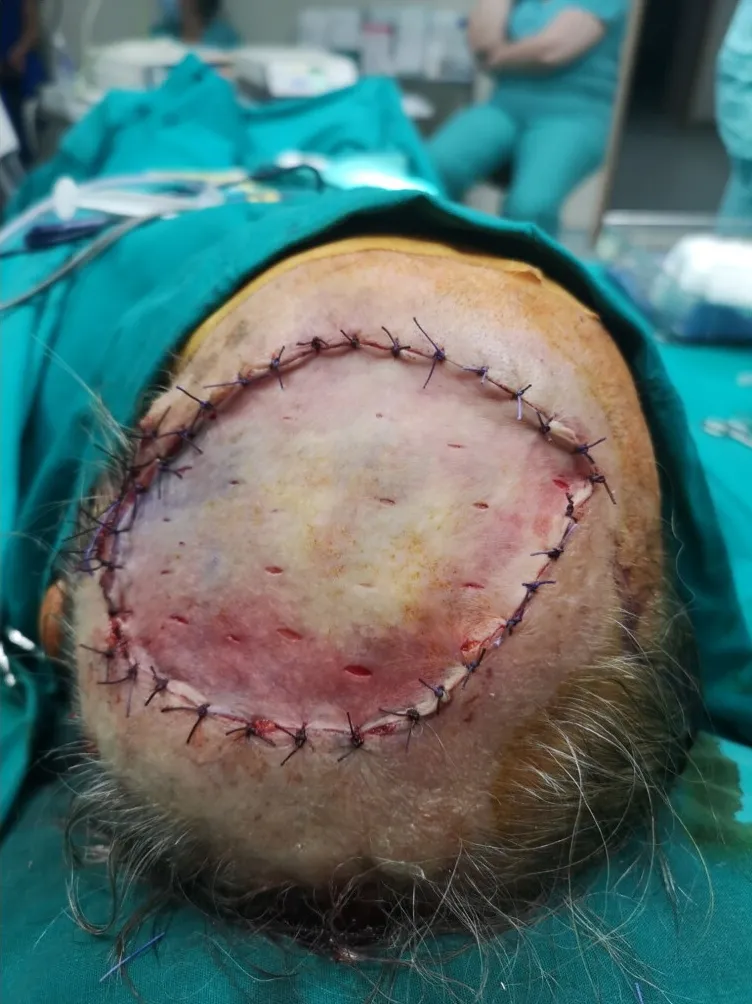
Split-thickness skin graft.
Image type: medical_photograph (other_medical_photograph)